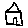
Label: house